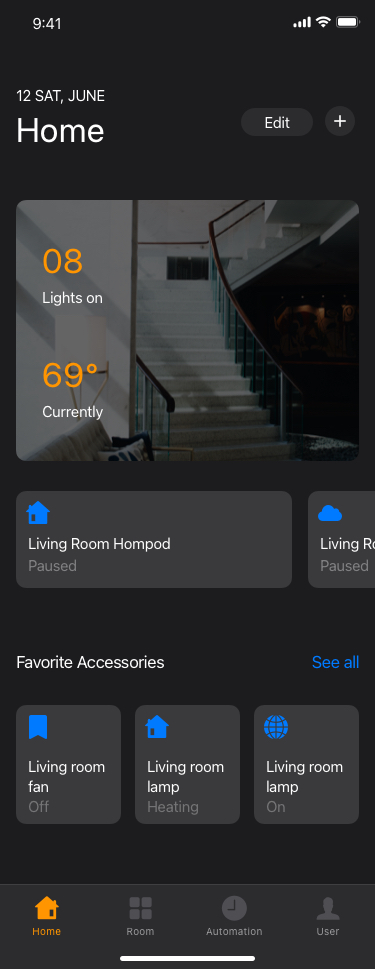
Text in this UI design:
Off
Living room fan
Heating
Living room lamp
On
Living room lamp
Paused
Living Room Hompod
Paused
Living Room Hompod
08
Lights on
69°
Currently